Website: lowes
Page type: cart
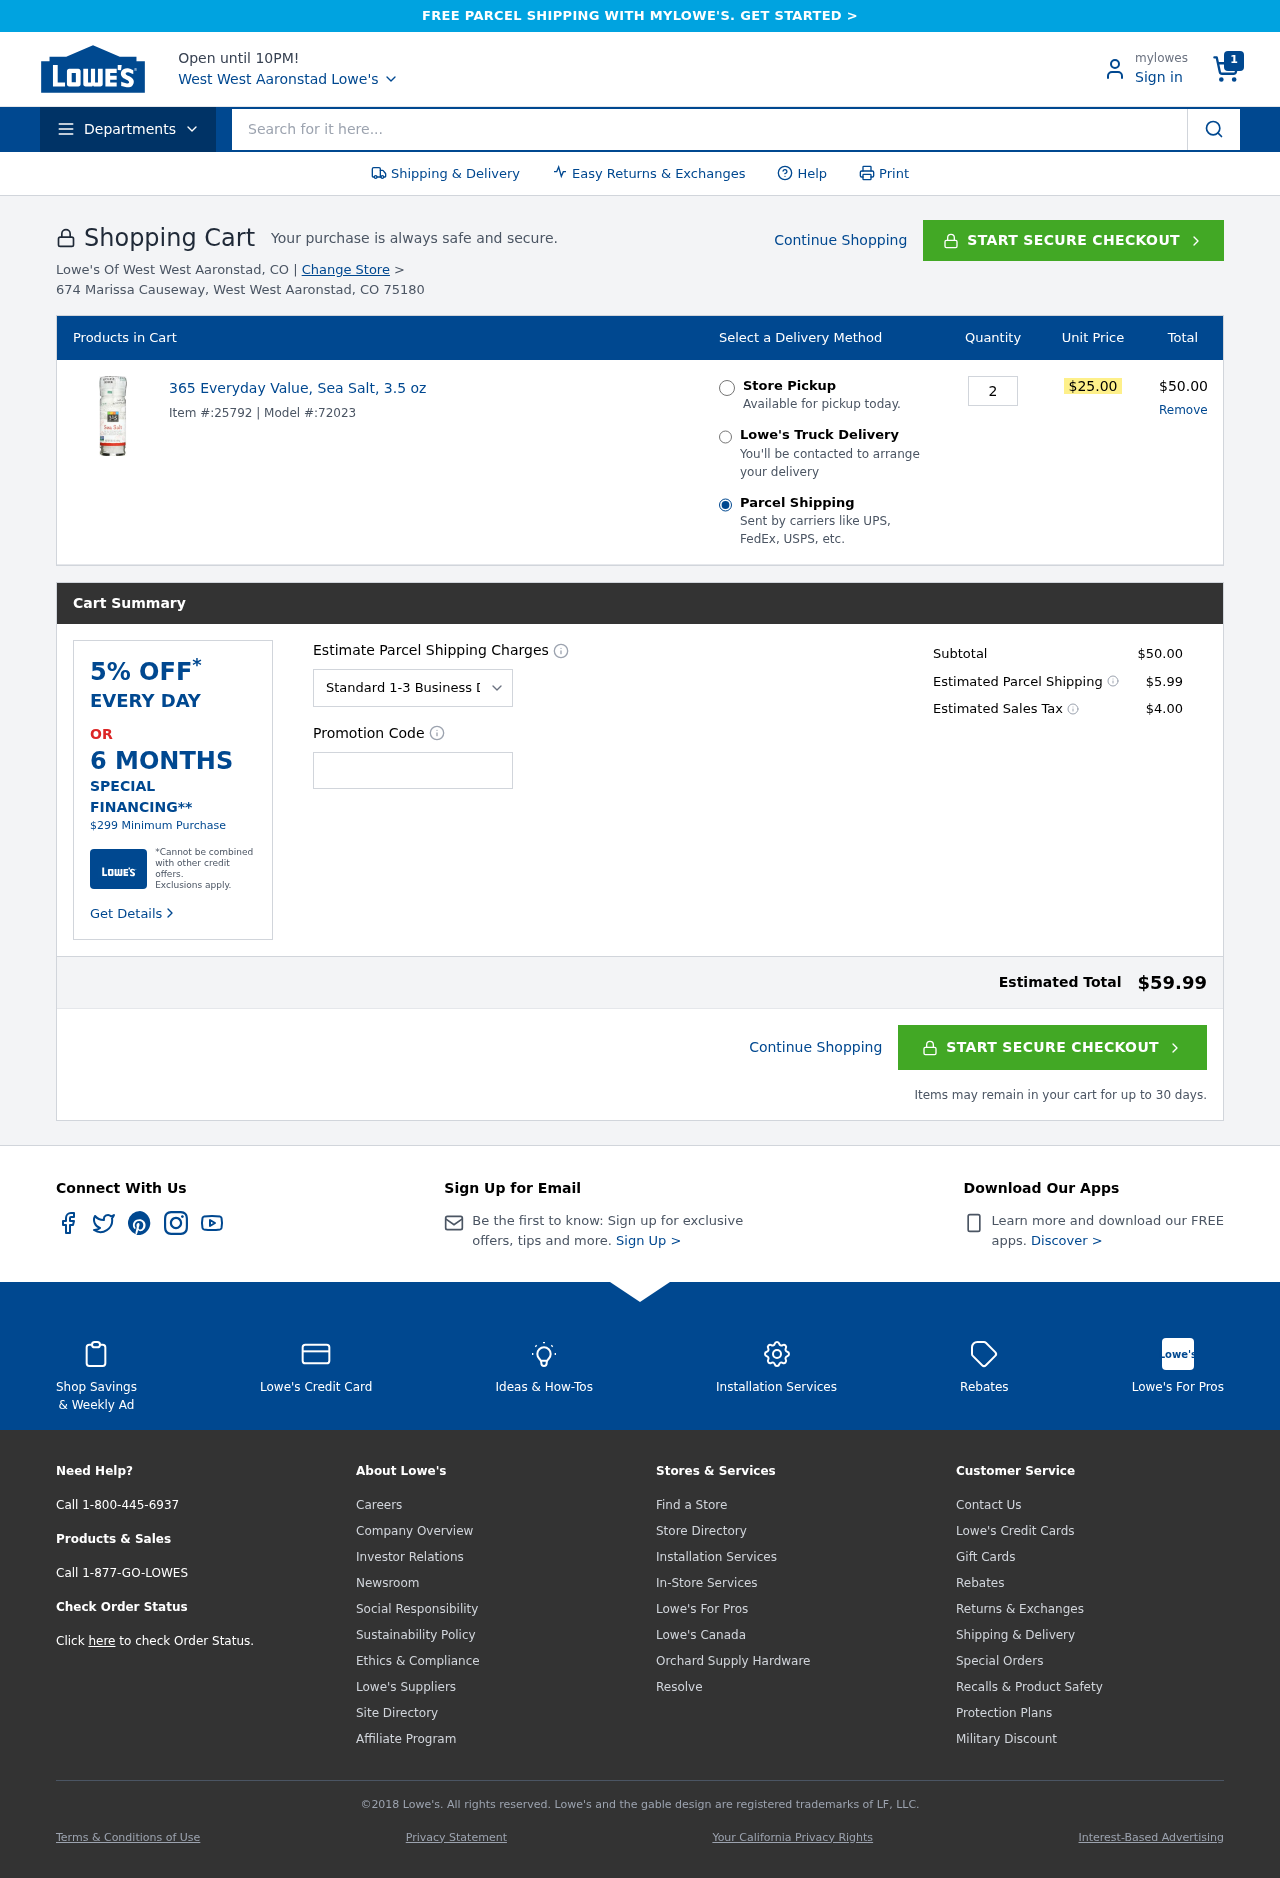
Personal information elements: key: PII_CITY
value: West Aaronstad
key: PII_CITY
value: West West Aaronstad
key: PII_POSTCODE
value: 75180
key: PII_PROMO_CODE
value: OFF59
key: PII_STREET
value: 674 Marissa Causeway
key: PII_STATE_ABBR
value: CO
Product elements: key: PRODUCT1_NAME
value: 365 Everyday Value, Sea Salt, 3.5 oz
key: PRODUCT1_PRICE
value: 25
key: PRODUCT1_QUANTITY
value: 2
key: PRODUCT1_MODEL
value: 72023
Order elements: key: ORDER_NUM_ITEMS
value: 1
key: ORDER_ITEM_ID
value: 25792
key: ORDER_LINE_TOTAL
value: $50.00
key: ORDER_SUBTOTAL
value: $50.00
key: ORDER_SHIPPING_COST
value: $5.99
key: ORDER_TAX
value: $4.00
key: ORDER_TOTAL
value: $59.99
Search elements: key: HEADER_SEARCH
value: Search for it here...